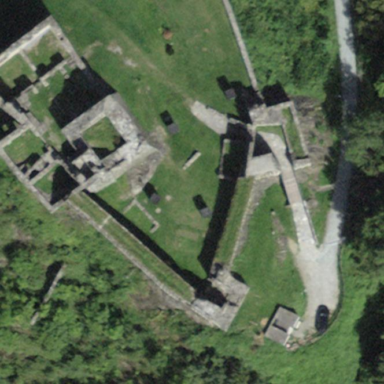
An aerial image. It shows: Ruins of building.